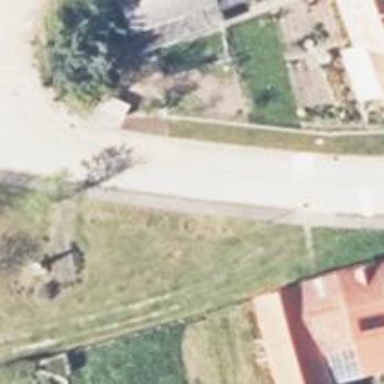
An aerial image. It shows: Residential road made of concrete plates.